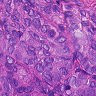
Metastatic tissue present: yes